Question: Can Graphite produce a graph like "Number of Users" in the picture below ?
&lineMode=connected , should take care about connecting the circles.

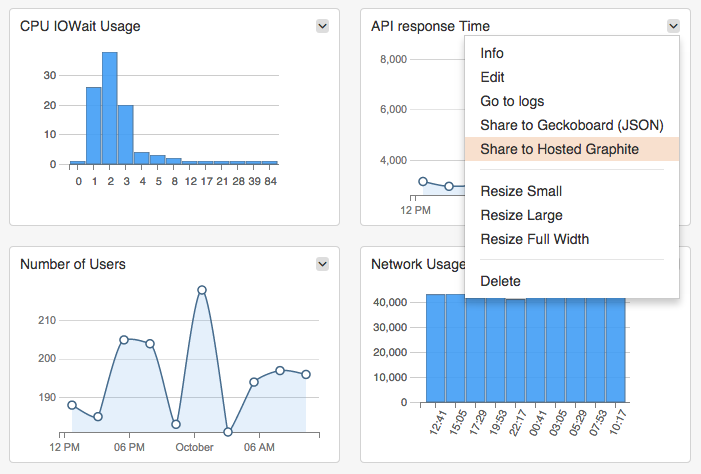
Answer: No, but <URL>